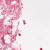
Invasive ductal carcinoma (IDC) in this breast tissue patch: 0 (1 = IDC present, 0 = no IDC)